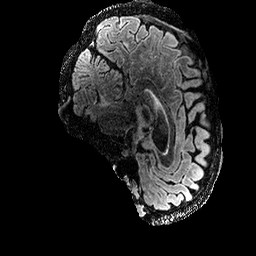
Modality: FLAIR
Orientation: sagittal
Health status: ill
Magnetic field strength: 3 T